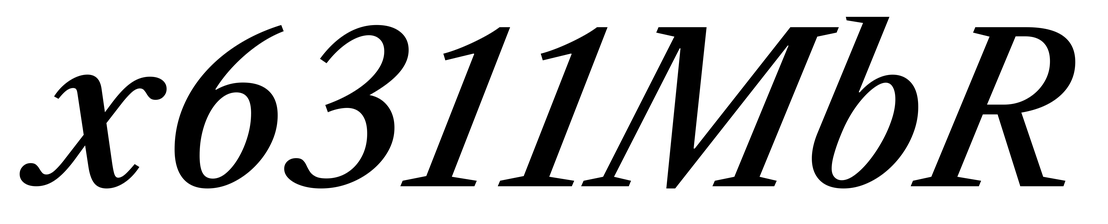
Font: LibreCaslonText-Italic_Medium_Italic